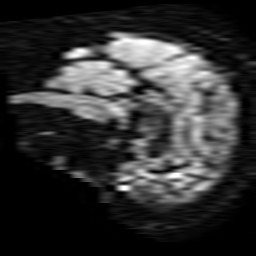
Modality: TRACE
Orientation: sagittal
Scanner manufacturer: ge
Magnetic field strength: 1.5 T
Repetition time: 8 s
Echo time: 0.0968 s